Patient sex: F
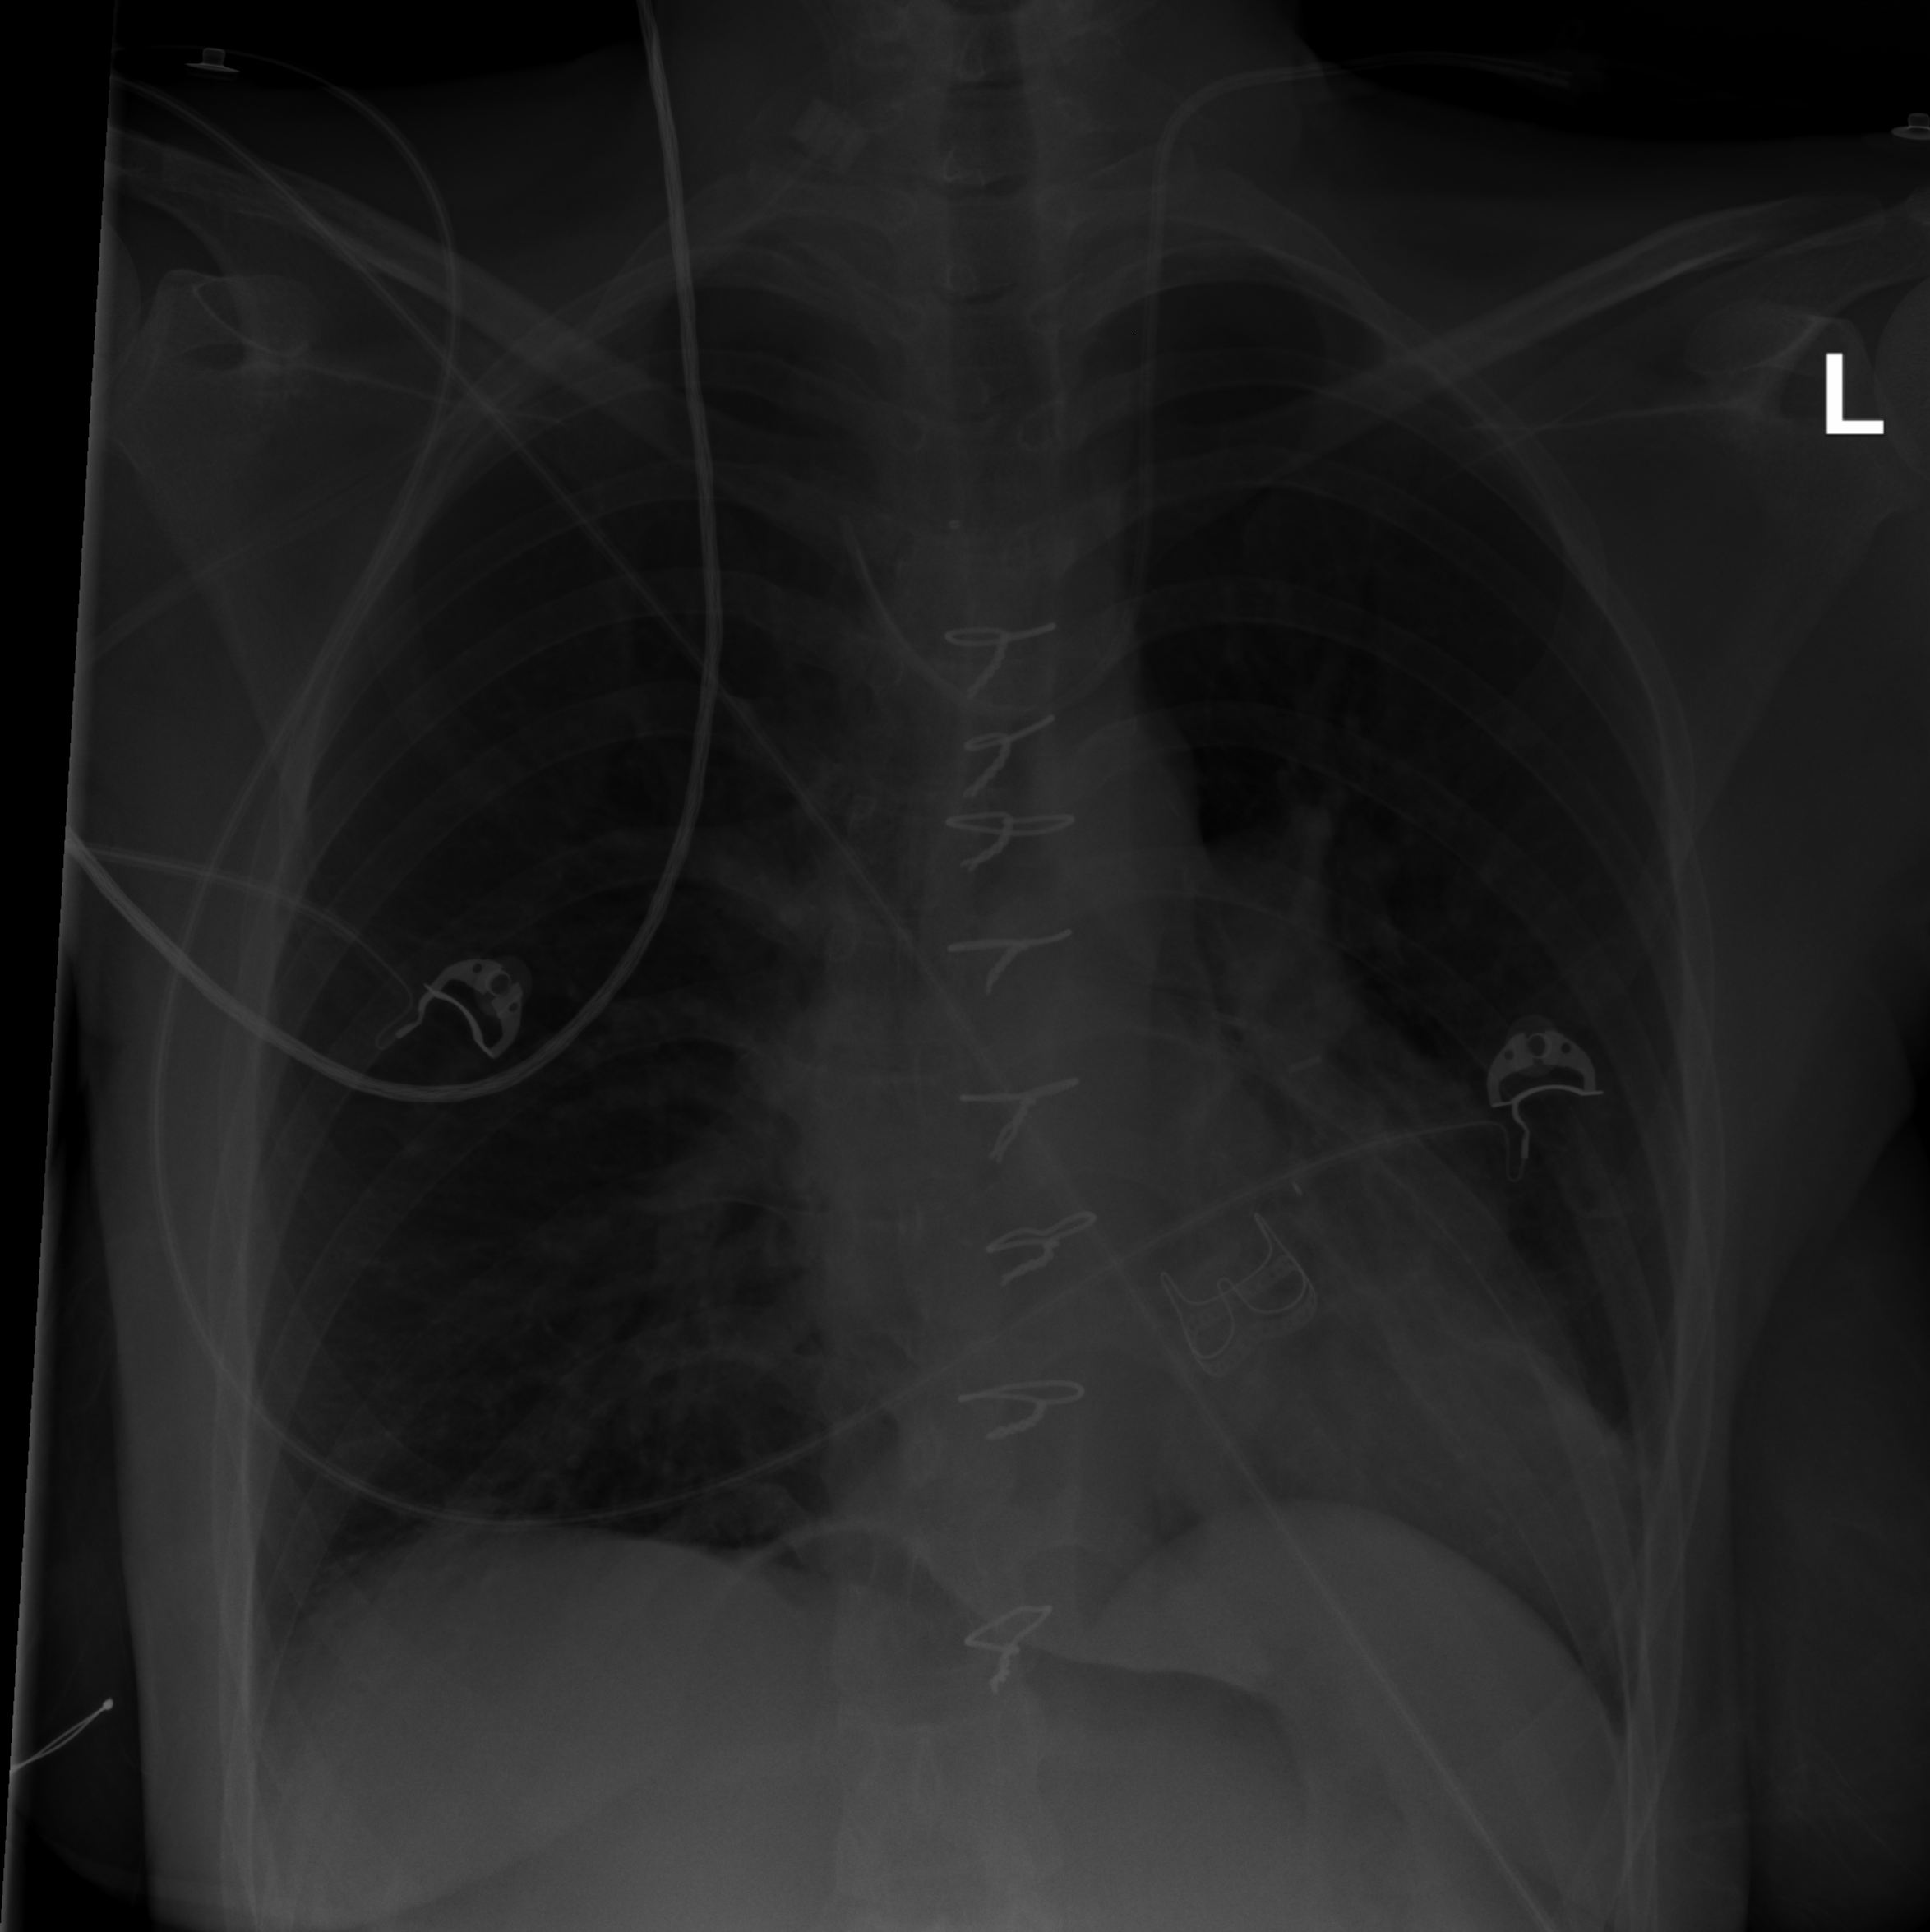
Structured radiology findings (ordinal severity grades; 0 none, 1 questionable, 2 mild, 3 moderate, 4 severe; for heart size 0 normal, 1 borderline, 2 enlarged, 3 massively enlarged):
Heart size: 0
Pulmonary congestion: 2
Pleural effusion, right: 0
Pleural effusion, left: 0
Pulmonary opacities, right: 0
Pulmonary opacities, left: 2
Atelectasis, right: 0
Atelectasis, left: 2